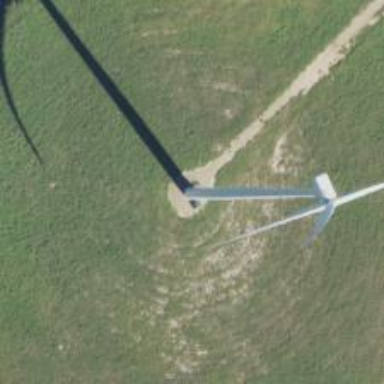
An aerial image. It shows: Wind turbine generator that utilizes wind as its source for generating electricity. It is of the horizontal axis type.